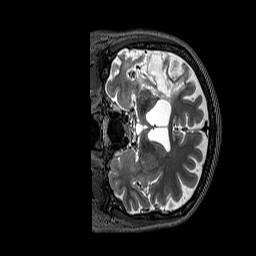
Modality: T2w
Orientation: coronal
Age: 74
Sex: female
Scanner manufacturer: siemens
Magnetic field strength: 3 T
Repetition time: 3.2 s
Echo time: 0.567 s